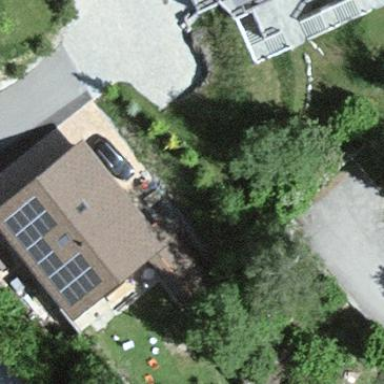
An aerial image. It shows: Simple and straightforward house.